Field crop: maize
Growth stage: 2
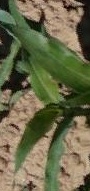
Species: maize